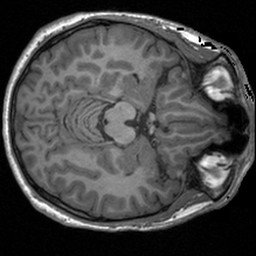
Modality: T1w
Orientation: axial
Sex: male
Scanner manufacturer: siemens
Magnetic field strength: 3 T
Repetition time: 1.9 s
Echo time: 0.00226 s